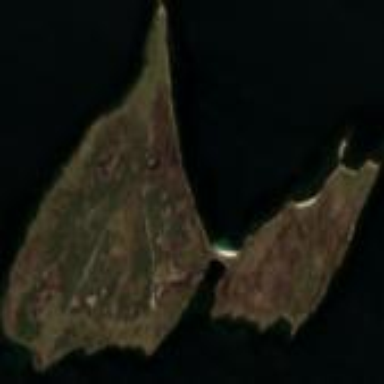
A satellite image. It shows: Island with natural coastline.